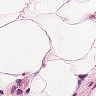
Metastatic tissue present: no